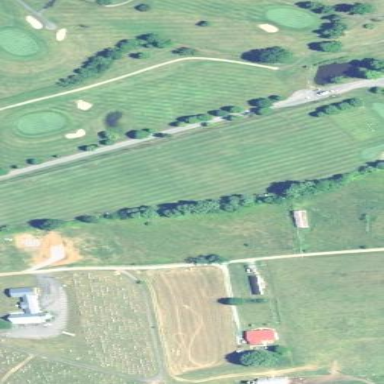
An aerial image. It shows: Grassy area used as driving range for golf.